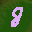
Label: 8